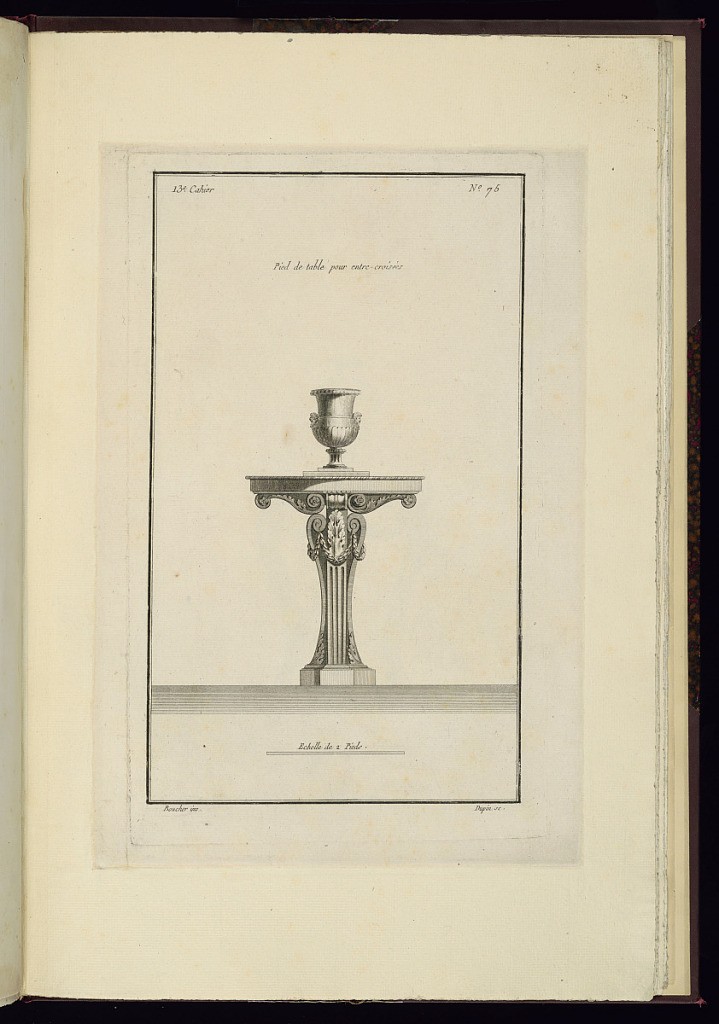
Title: Pied de table pour entre-croisées
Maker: Juste-François Boucher, French, 1736 – 1782
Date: ca. 1775
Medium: Engraving on off white laid paper
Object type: Print
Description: Design for an entryway table raised on a single leg. The table is decorated with ornament motifs including ribbon twist, lamb tongue, scrolls, acanthus leaves, and bound leaf garland. The table is topped with an urn. The plate is signed.